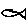
Label: fish